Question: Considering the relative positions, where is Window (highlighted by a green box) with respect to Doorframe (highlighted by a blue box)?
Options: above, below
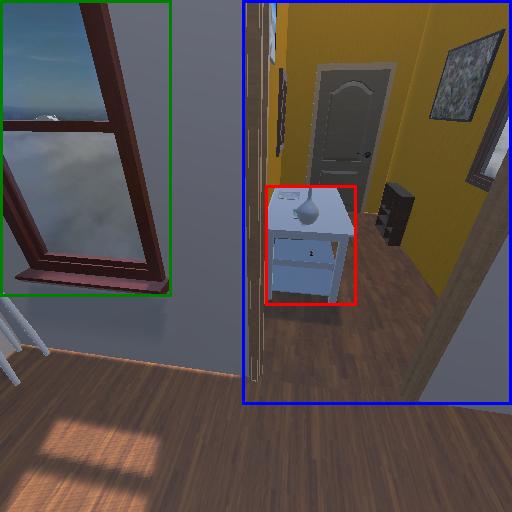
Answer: above